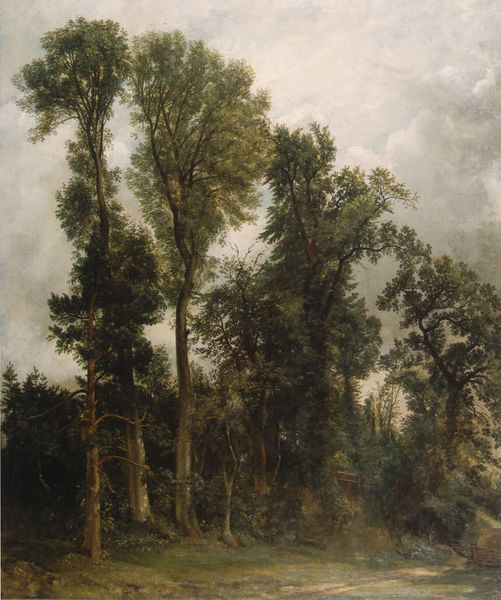
Titel: Trees at Hampstead
Künstler: John Constable
Standort: London
Institution: Victoria & Albert Museum
Schlagwörter: baum, blau, blätter, dunkel, gemälde, himmel, laub, schatten, wasser, weiß, wolken, baumstämme, bäume, fluss, grün, landschaft, ocker, see, ufer, äste, ausschnitt, braun, grau, holz, licht, schwarz, strasse, tür, gras, haus, weg, wiese, wolke, zaun, beige, stein, öl, ast, baumstamm, erde, feld, hügel, natur, stamm, weide, wind, zweige, brücke, busch, büsche, gatter, gebüsch, pfad, sonne, sträucher, land, wald, bewölkt, sommer, düster, studie, acker, feldweg, leer, hellgrün, nebel, herbst, rand, matt, romantik, tannen, ölgemälde, sturm, stämme, unwetter, detail, baumkrone, hoch, waldrand, regen, vier, lichtstrahl, bedeckt, gewitterwolken, moos, lichtung, wolkig, rauchig, trüb, baumgruppe, unterholz, regenwolken, laubwerk, laubbäume, nadelbäume, wäldchen, eiche, windstille, eichen, waldweg, knick, cumulus, wanderweg, wissenschaft, platanen, genau, vertikal, belaubt, seknrecht, cumuluswolke, cumulusnimbus, elaub